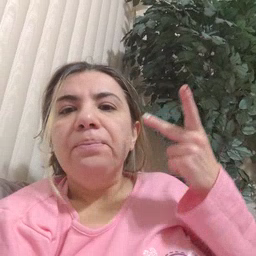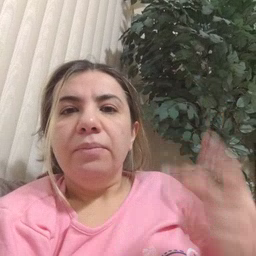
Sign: kitty